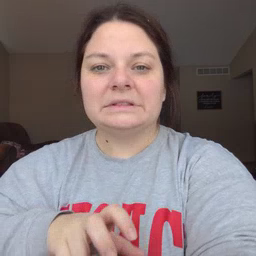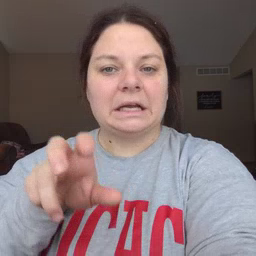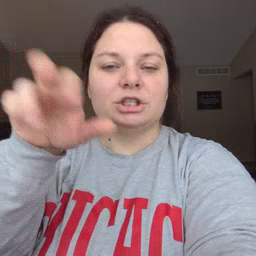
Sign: stairs